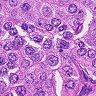
Metastatic tissue present: yes